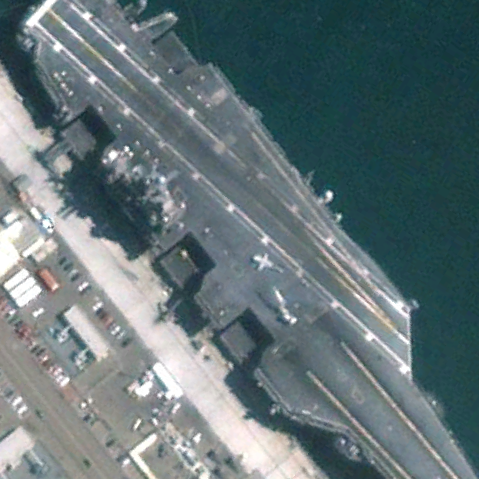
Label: aircraft_carrier